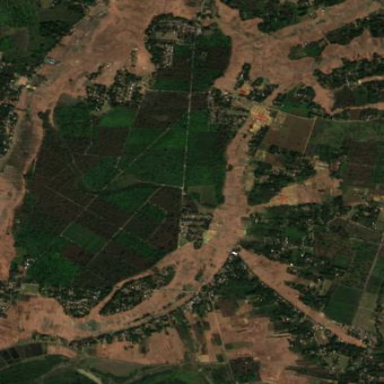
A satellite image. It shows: Orchard filled with tea plants.